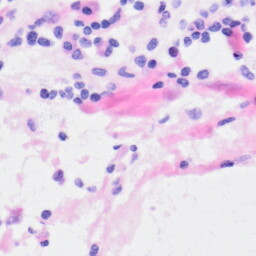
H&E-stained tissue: Kidney